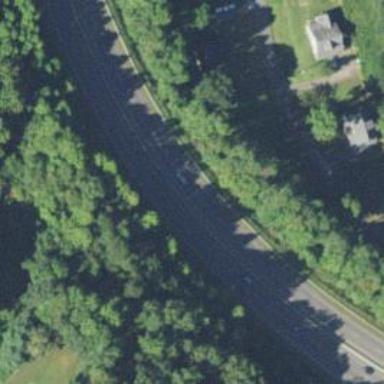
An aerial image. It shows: This image shows trunk highway that functions as expressway.